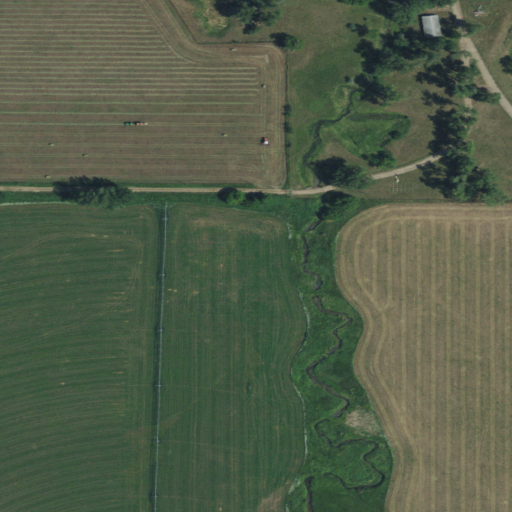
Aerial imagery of valley in South Dakota named Higgins Gulch containing cultivated crops, herbaceous wetlands, open development, pasture, grassland, shrub, and low intensity development